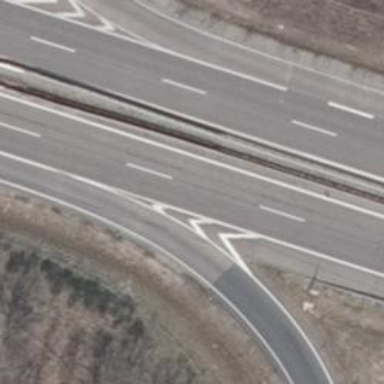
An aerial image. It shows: Motorway junction.